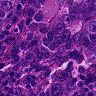
Metastatic tissue present: yes